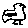
Label: bird